Question: I have an enumerable collection of dictionary which contains some duplicate values. i want to remove those duplicate values, here is my data where ID is duplicated but with a different CompanyID

I tried this code to filter data, but still it returns the same.
'''
foreach (int rowval in rowscol)
{
Dictionary<string, object> Data = new Dictionary<string, object>();
foreach (Contracts.CommonDataField field in finalColumns)
{
string value = record.CommonDataValues.SingleOrDefault(row => row.RowID == rowval && row.FieldName == field.FieldName).RecordFieldData.ToString();
Data.Add(field.FieldName, value);
}
finaldata.Add(Data);
}
var dresult = finaldata.GroupBy(x => x.Keys).Select(g => g.First()).ToDictionary(x => x.Values);
'''
My finaldata is of type 'List<Dictionary<string, object>>'
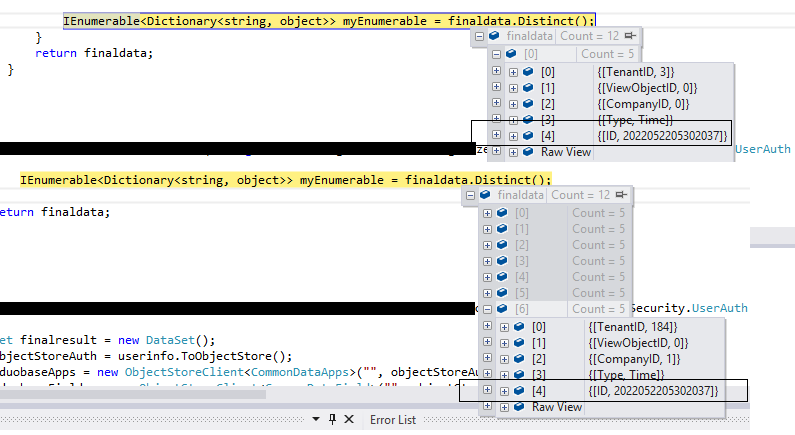
Answer: You can use <URL>
for example if you want check "ID" key, you can use something like this
'''
public class DictionaryEqualityComparer : IEqualityComparer<Dictionary<string,object>>
{
public bool Equals(Dictionary<string, object> x, Dictionary<string, object> y)
{
object xid,yid;
return x.TryGetValue("ID", out xid)
&& y.TryGetValue("ID", out yid)
&& ((int)xid == (int)yid); //note: 'int' only for example, use your type for "ID" key
}
public int GetHashCode(Dictionary<string, object> obj)
{
object xid;
return obj.TryGetValue("ID", out xid) ? xid.GetHashCode() : obj.GetHashCode();
}
}
'''
and use it like
'''
var dresult = finaldata.Distinct(new DictionaryEqualityComparer());
'''